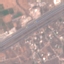
Land use / land cover: Highway